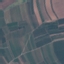
Label: PermanentCrop